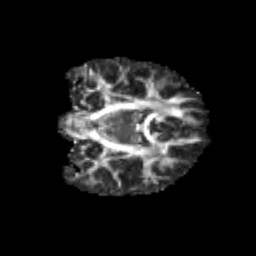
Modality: FA
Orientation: coronal
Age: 12
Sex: female
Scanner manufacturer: siemens
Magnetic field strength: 3 T
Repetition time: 3.8 s
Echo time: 0.07 s